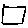
Label: square